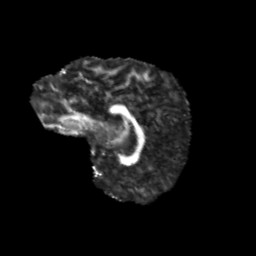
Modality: FA
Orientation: sagittal
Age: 11
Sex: male
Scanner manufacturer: siemens
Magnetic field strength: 3 T
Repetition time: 3.8 s
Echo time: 0.07 s